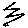
Label: zigzag